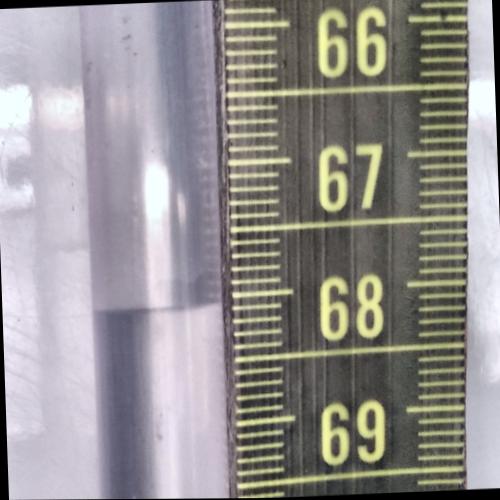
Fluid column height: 68.1 cm